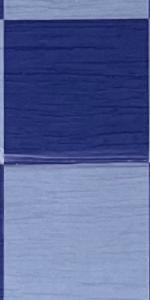
Label: Empty